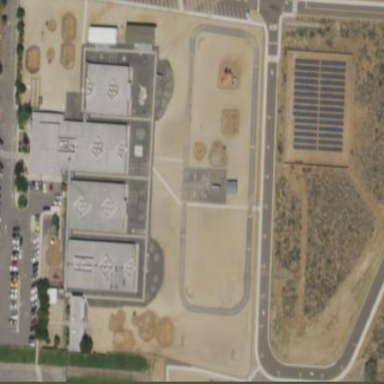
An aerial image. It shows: School.